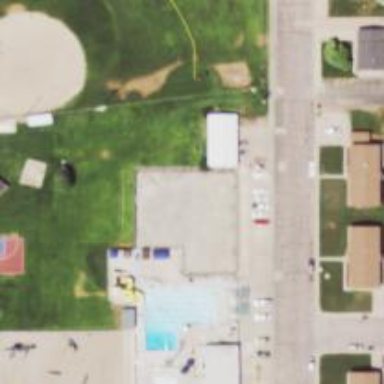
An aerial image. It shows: Batting cage on pitch designated for leisure land activities.